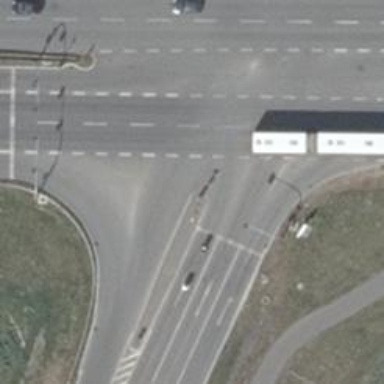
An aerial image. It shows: Road with traffic signals.